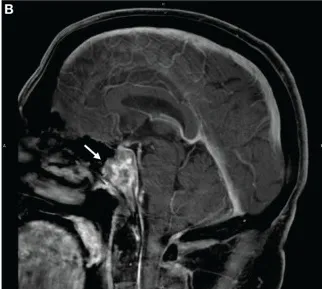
MRI brain with contrast showing Merkel cell carcinoma (MCC) metastasis to the clivus and invasion into the cavernous sinus. (B) Sagittal view. Arrow is pointing to the mass in the clivus.
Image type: radiology (mri)